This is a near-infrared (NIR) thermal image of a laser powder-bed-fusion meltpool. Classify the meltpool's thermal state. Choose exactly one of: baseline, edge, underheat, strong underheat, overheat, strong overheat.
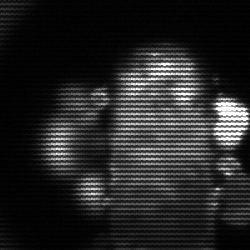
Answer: strong underheat